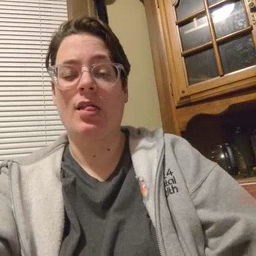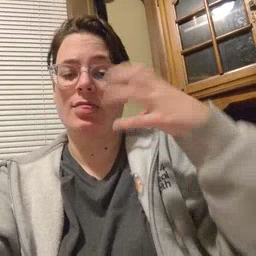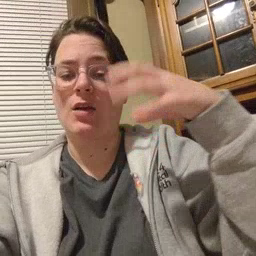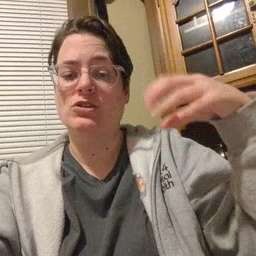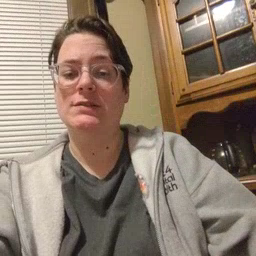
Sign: cloud